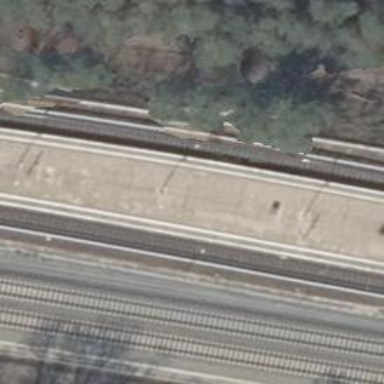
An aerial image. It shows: Railway signal.